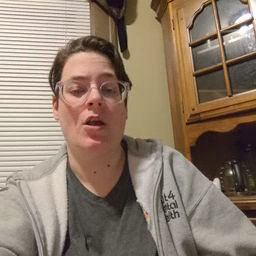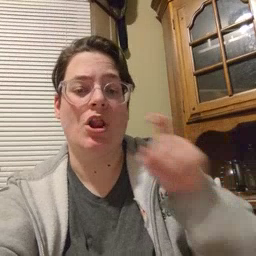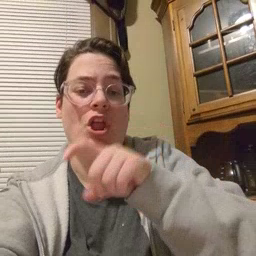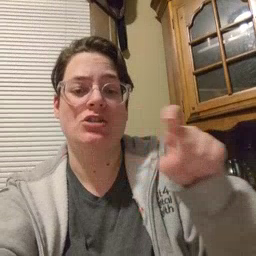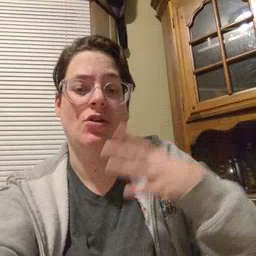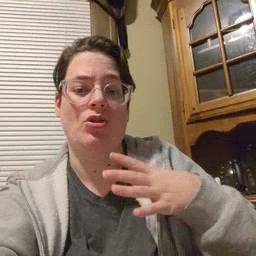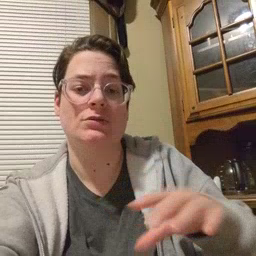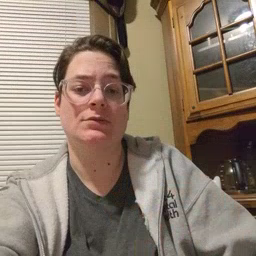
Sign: closet